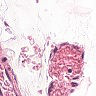
Metastatic tissue present: no